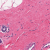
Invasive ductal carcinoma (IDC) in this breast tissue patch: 0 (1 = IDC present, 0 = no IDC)